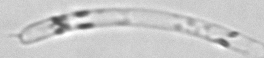
Label: Guinardia_striata